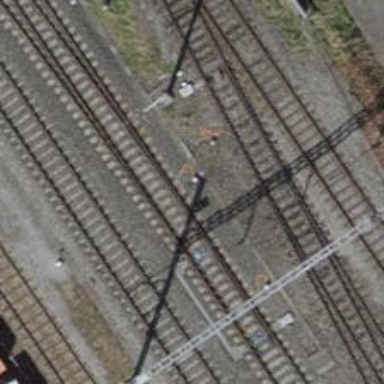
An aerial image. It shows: Railway switch.